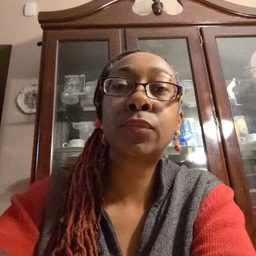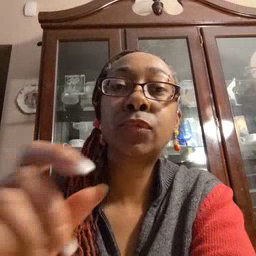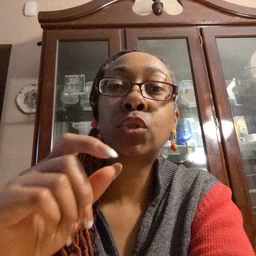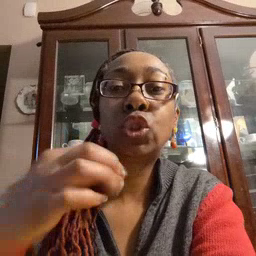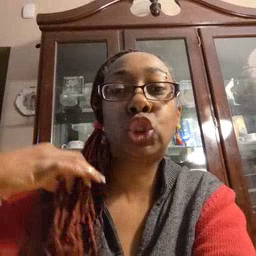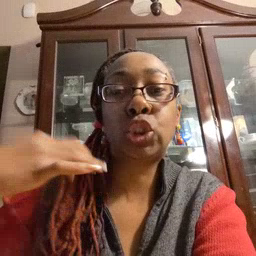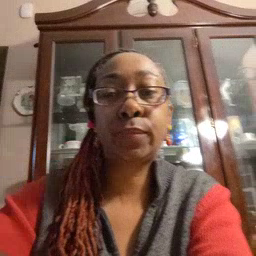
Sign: shirt